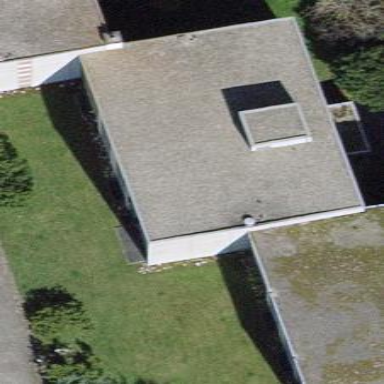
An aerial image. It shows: Flat-roofed apartment building.